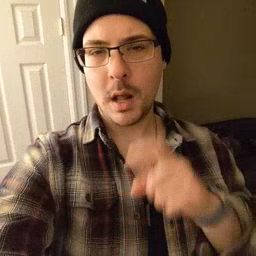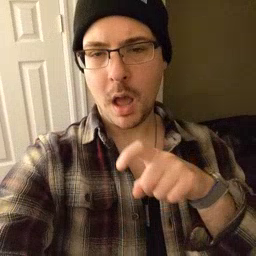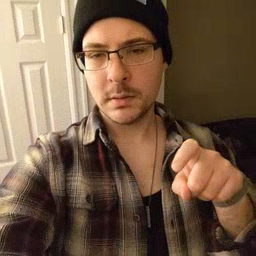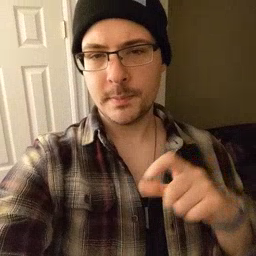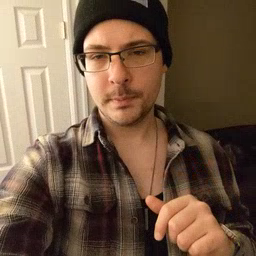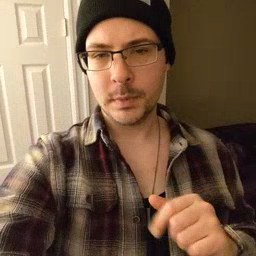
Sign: closet